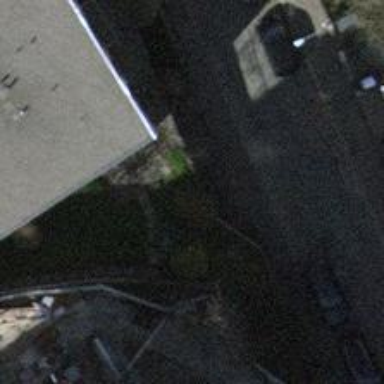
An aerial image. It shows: Retaining wall.